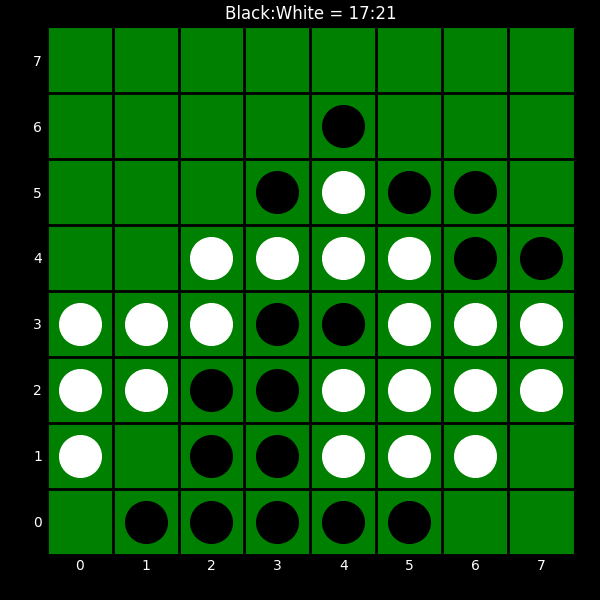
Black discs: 17
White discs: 21